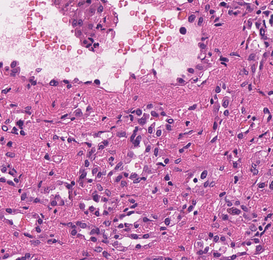
Tumor epithelial tissue: yes
Tumor-associated stroma tissue: yes
Normal tissue: no